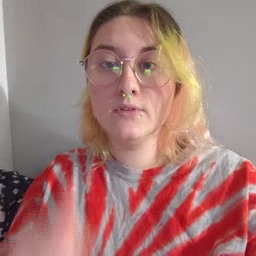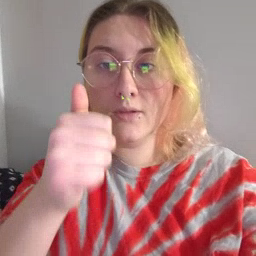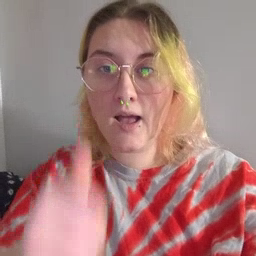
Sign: yourself